Question: I'm not sure how to even ask about this; hopefully this explanation is clear enough.
Using a VBA recorded macro, with the relative selection on, I have a formula that uses the 'countif($C$656:C656,[@Column1])' (which is actually the cell directly below the Table Header, Column1)
The problem I'm facing is the formula doesn't translate as the variable locations because I don't know how to use relative code to actually tell vba to search all the way up the Table column until you reach the cell directly below the header. It must be relative because the table is not always created on row 655 and has varying numbers of rows within the table itself so I can't tell VBA 'R[1]C[1]:R[367]c[1]' for example.
Below is the formula entered in the cell itself (B656).
'''
=IF(B655="Column2",[@Column1],
IF(COUNTIF($C655:C$656,[@Column1]),
(CONCATENATE(TEXT([@Date],"yyyy-m-d"),
"_",TEXT([@Date],"hhmm-s"),
"_R-"&COUNTIF($C655:C$656,[@Column1]),
IF([@[TRANSACTION FEE ID]]="","","_"&[@[TRANSACTION FEE ID]]))),
[@Column1]))
'''
Below is the VBA translation using the relative button turned on:
'''
'Enter formula in cell under header (INCLUDES REPEATED DATES FOR DIFFERENT SPREADS)
Range("TblAccountTradeHistory[[#Headers],[Column2]]").Select
ActiveCell.Offset(1, 0).Range("A1").Select
ActiveCell.FormulaR1C1 = _
"=IF(R[-1]C=""Column2"",[@Column1]," & Chr(10) & "IF(COUNTIF(R[-1]C3:R656C[1],[@Column1])," & Chr(10) & "(CONCATENATE(TEXT([@Date],""yyyy-m-d"")," & Chr(10) & """_"",TEXT([@Date],""hhmm-s"")," & Chr(10) & """_R-""&COUNTIF(R[-1]C3:R656C[1],[@Column1])," & Chr(10) & "IF([@[TRANSACTION FEE ID]]="""","""",""_""&[@[TRANSACTION FEE ID]])))," & Chr(10) & "[@Column1]))"
ActiveCell.Offset(1, 0).Range("A1").Select
'^^^^^^^^^^^^^^^NOTE: THERE'S A SEARCH ALL CELLS ABOVE THIS ROW THROUGH THE HEADER, BUT ABOVE FORMULA SAYS "R[-1]C3:R656C" WILL THAT MESS UP FOR TRANSACTIONS THAT AREN'T THAT LOW?
'''
Anyone have thoughts of how to make this work?

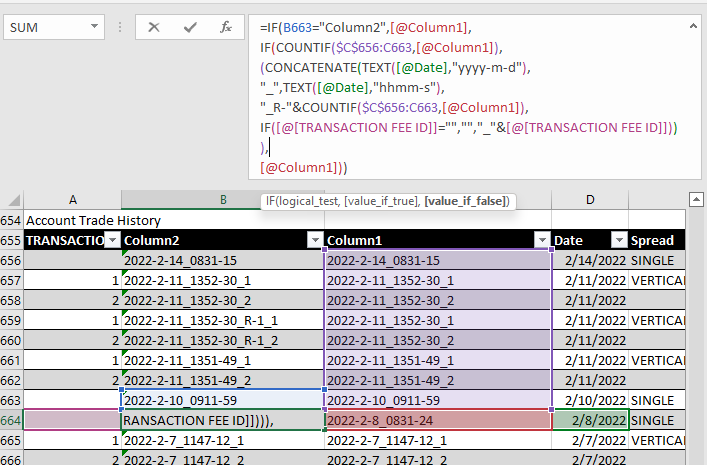
Answer: Don't use cell references within tables and much of your problem goes away.
Assuming your table is named "Table1", try inserting a new column titled DataRowsAbove with a formula of '=ROW()-ROW(Tables[#Headers]-1'
Then insert another column titled Column1Repeated with a formula of '=IF([@DataRowsAbove]=0,0,COUNTIF(OFFSET(Table1[#Headers][Column1],1,0,[@DataRowsAbove],1),[@Column1])'
The offset is the secret sauce, here. It gives you a range of every Column1 value above the current line without any cell address references.
Then your Column2 formula can be
'''
=IF(
[@Column1Repeated]=0,
[@Column1],
CONCATENATE(
TEXT([@Date],"yyyy-m-d"),
"_",
TEXT([@Date],"hhmm-s"),
"_R-",
[@Column1Repeated],
IF(
[@[TRANSACTION FEE ID]]="",
"",
"_"&[@[TRANSACTION FEE ID]]
)
)
)
'''
If that works for you, then...
- If you don't care about those two extra columns showing, you're fine!- If you can insert two new column before A:A, move those two new column into the new A and B columns, then hide those columns, then your worksheet looks the same as it did before except that it starts with column C.- If you can't do either of these, then you have to replace mentions of '[@DataRowsAbove]' & '[@Column1Repeated]' with their formulas instead of those two new columns.